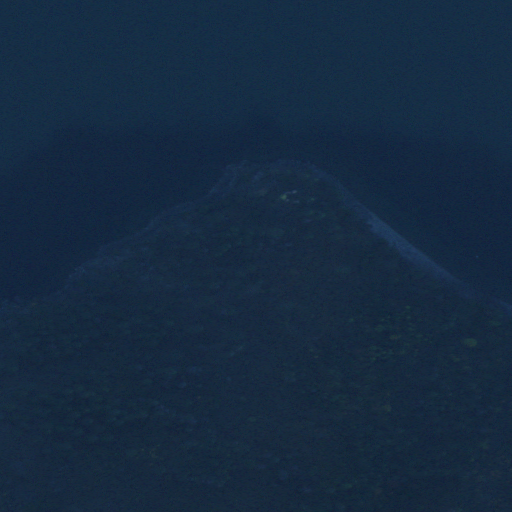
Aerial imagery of cape in Idaho named Indian Point containing evergreen forest and open water